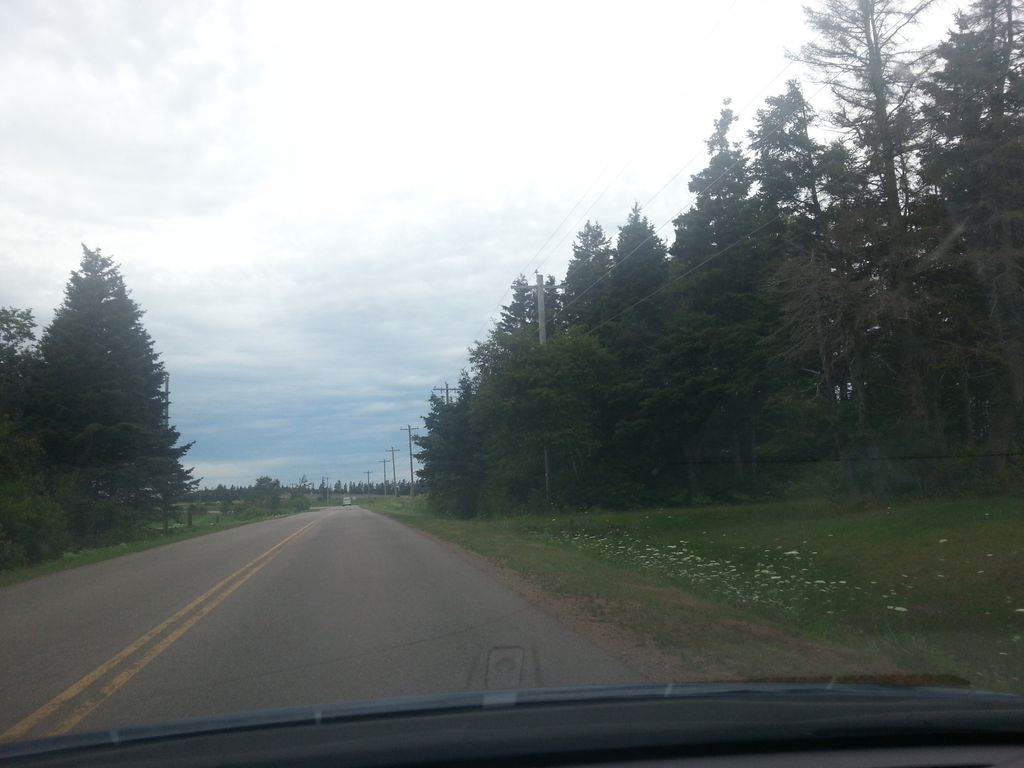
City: charlottetown